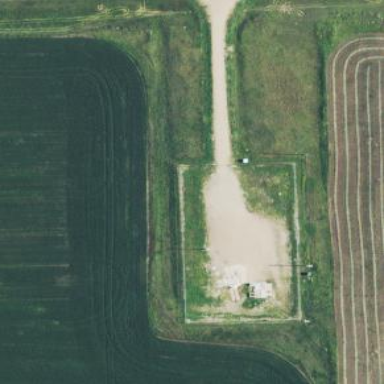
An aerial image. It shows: Military bunker surrounded by fence.